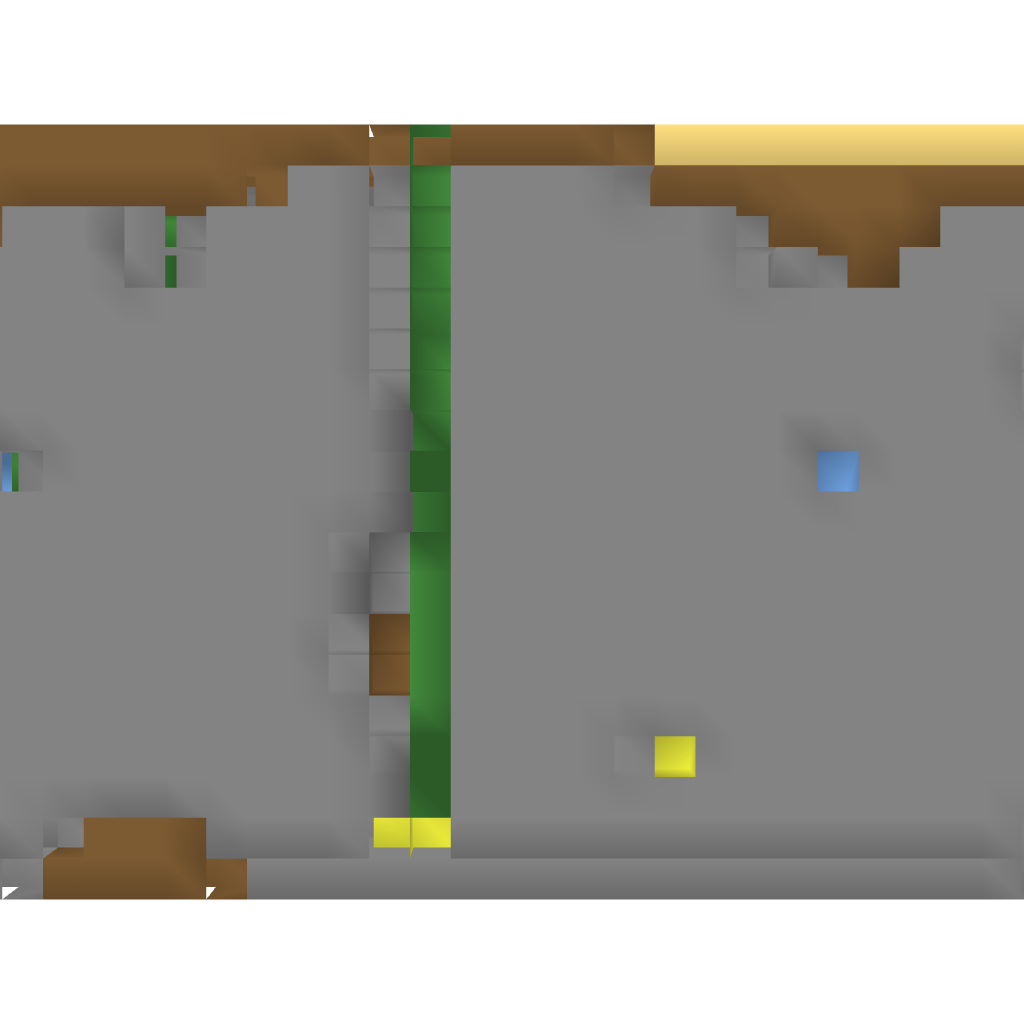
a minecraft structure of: Underground Witches Garden bad low quality